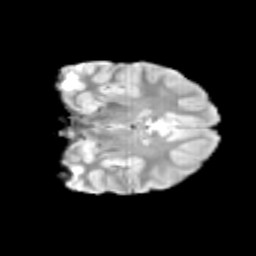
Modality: T2w
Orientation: coronal
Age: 13
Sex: male
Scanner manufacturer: siemens
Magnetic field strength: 3 T
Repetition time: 3.8 s
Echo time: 0.07 s